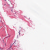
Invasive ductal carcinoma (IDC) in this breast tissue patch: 0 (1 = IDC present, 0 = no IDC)